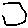
Label: hexagon